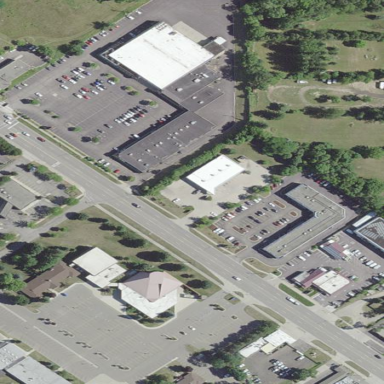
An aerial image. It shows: Retail area.